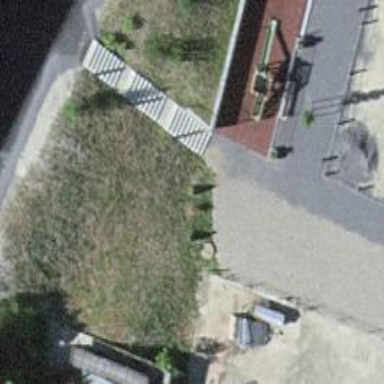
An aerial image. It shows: Set of steps on the road.